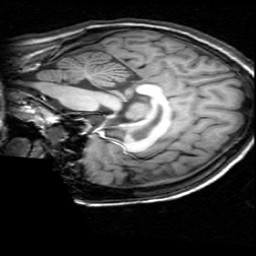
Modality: T1w
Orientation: sagittal
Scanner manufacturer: ge
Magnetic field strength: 3 T
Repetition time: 0.009036 s
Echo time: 0.00184 s